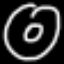
Label: donut